Question: How can i get playlist feed in asp.net through Youtube APT.
I got Totalresult =o when i tried to fetch data.
Please see the image below:

Please suggest me how to do this.
Thanks.
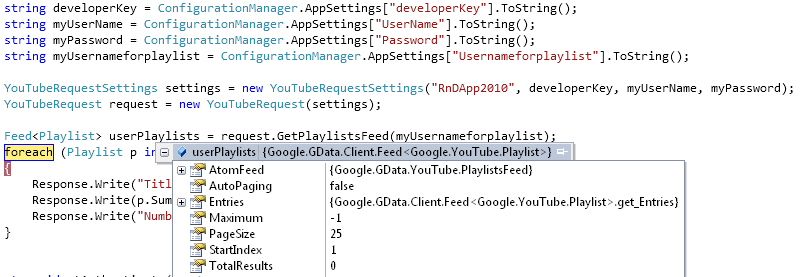
Answer: try this
'''
Feed<Video> videoFeed = request.Get<Video>(new Uri(feedUrl));
//Iterate through each video entry
foreach (Video videoEntry in videoFeed.Entries)
{
.
.
.
'''
<URL>